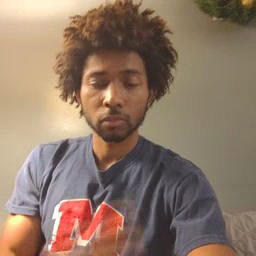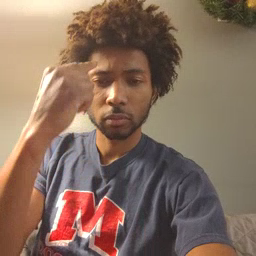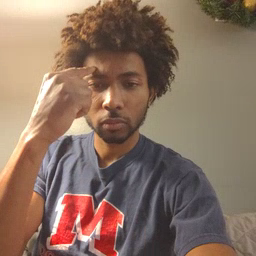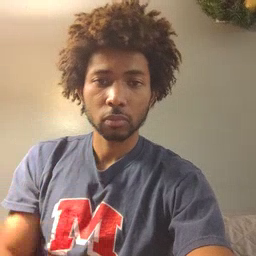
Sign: think